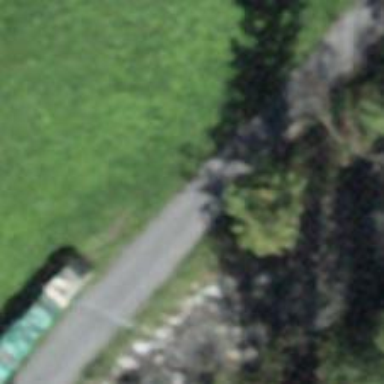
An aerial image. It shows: Track road with grade3 tracktype.